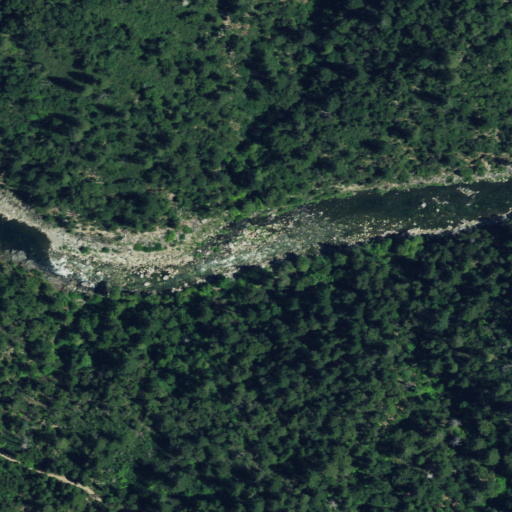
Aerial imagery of valley in California named Devils Gulch containing grassland, shrub, evergreen forest, herbaceous wetlands, and barren land